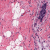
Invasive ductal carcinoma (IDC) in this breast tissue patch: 0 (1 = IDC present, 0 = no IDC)